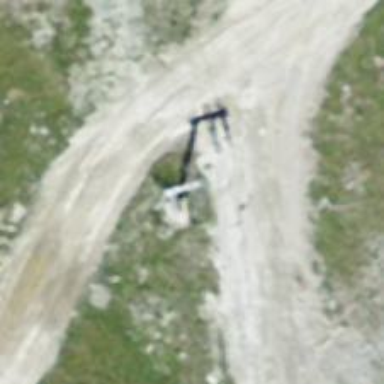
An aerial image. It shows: Pylon used for aerialway.